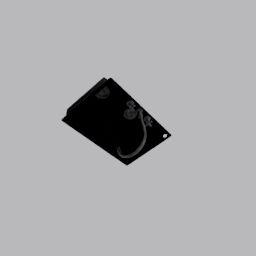
Label: appliances